Question: I'm getting values from database and assinging those values to NSMuatbleArray. Then i have sharing array of values into mail. How to share the values with setMessgaeBody:
'''
if (sqlite3_prepare_v2(database, sql, -1, &statement, NULL) == SQLITE_OK) {
// We "step" through the results - once for each row.
while (sqlite3_step(statement) == SQLITE_ROW) {
sk_code = [[NSString alloc] initWithUTF8String:
(const char *) sqlite3_column_text(statement, 4)];
NSLog(@"sk_code %@",sk_code);
[product_sku_array addObject:sk_code];
// To address
NSArray *toRecipents = [NSArray arrayWithObject:@"test@gmail.com"];
MFMailComposeViewController *mailController = [[MFMailComposeViewController alloc] init];
// mailController.mailComposeDelegate = self;
[mailController setSubject:@"Test"];
[mailController setMessageBody:product_sku_array isHTML:NO];
[mailController setToRecipients:toRecipents];
[self presentViewController:mailController animated:YES completion:nil];
}
'''
NSLog:
'''
product_sku_array (
123
)
sk_code test1
product_sku_array (
123,
test1
)
temp inside is 123,test1
'''

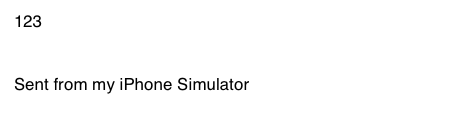
Answer: Initialise your array properly and then use
[mailController setMessageBody:[product_sku_array componentsJoinedByString:@","] isHTML:NO];